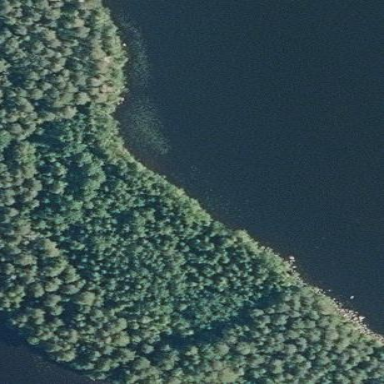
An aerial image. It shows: Mixed woodland area with various types of leaves.